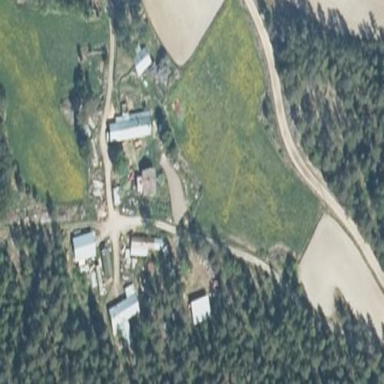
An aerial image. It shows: Farmyard area.